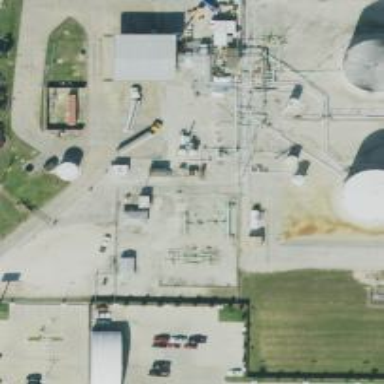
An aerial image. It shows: Storage tank that is man-made.